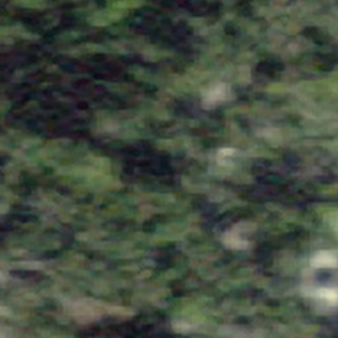
Label: other